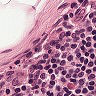
Metastatic tissue present: no